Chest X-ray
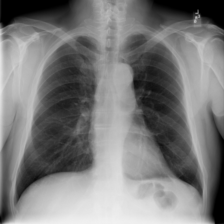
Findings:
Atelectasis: negative
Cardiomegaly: negative
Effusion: negative
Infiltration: positive
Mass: negative
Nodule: negative
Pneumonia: negative
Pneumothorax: negative
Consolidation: negative
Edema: negative
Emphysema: negative
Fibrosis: negative
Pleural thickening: negative
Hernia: negative